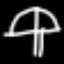
Label: mushroom